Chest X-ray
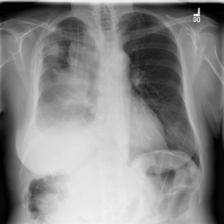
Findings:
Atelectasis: positive
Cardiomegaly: negative
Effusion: positive
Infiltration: negative
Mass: positive
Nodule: negative
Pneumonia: negative
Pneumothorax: negative
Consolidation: negative
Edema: negative
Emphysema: negative
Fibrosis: negative
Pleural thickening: negative
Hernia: negative